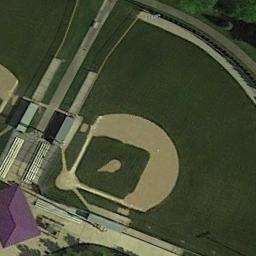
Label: baseball_diamond